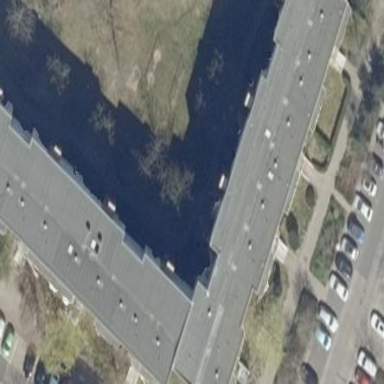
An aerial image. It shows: Apartment building with flat roof.